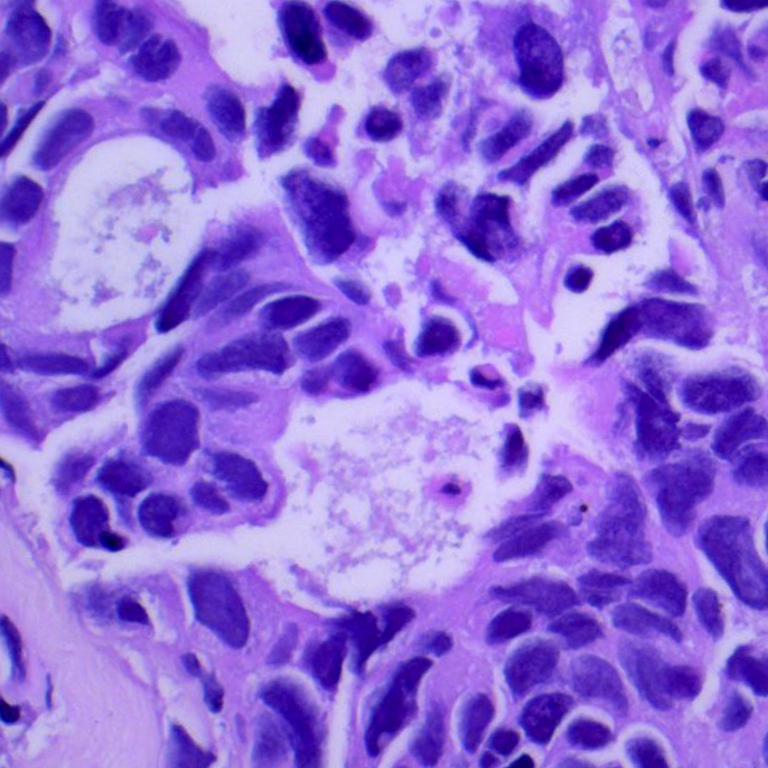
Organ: lung
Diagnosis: adenocarcinomas